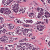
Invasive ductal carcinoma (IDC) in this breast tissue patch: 1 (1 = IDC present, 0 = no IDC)